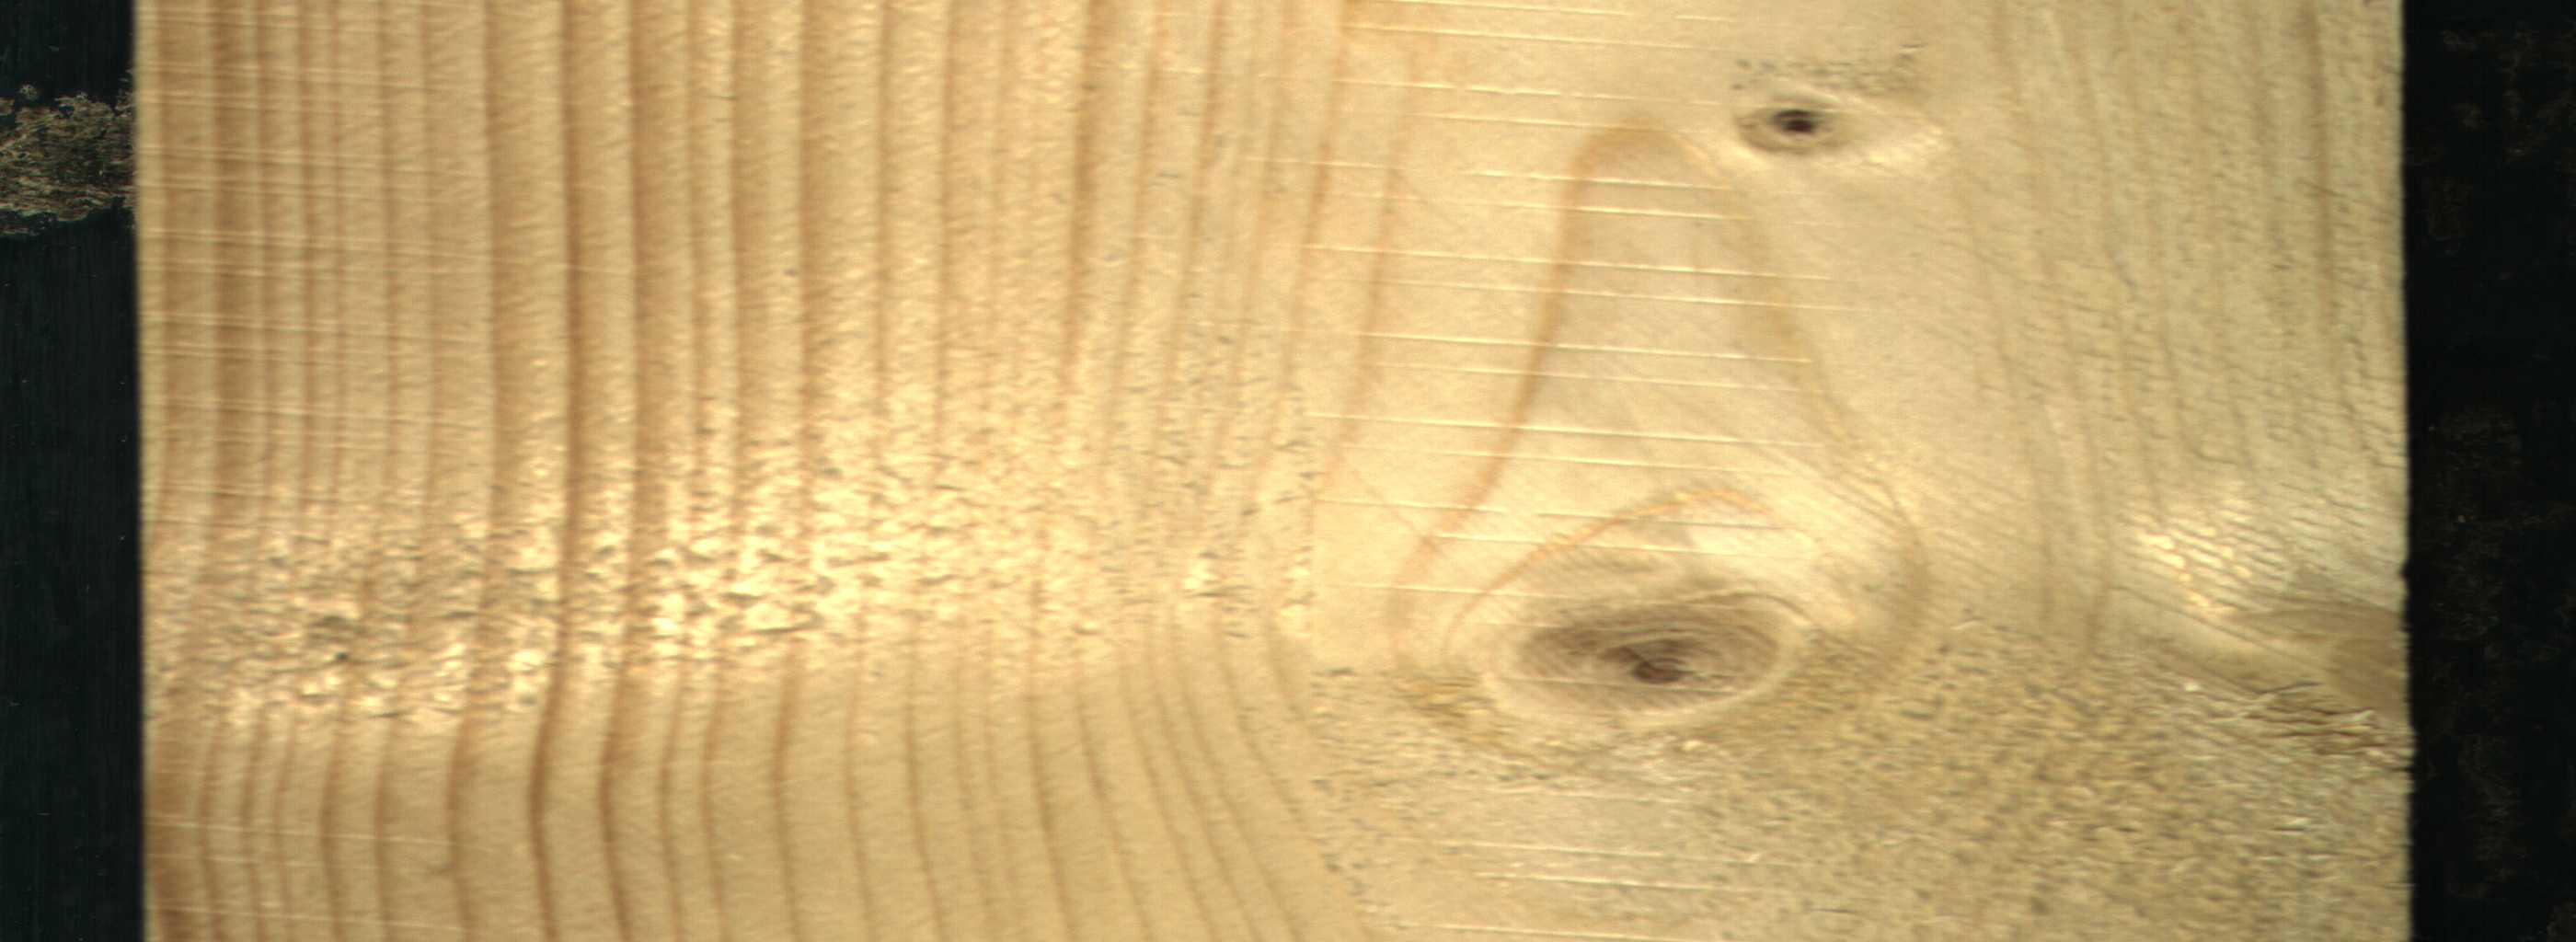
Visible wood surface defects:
Dead_Knot
Live_Knot